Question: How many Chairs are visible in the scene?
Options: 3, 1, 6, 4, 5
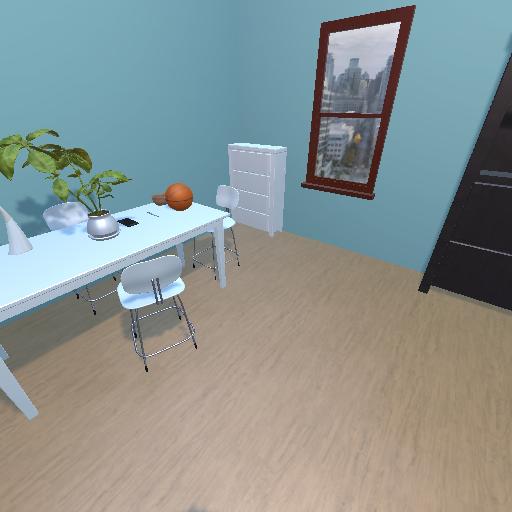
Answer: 3